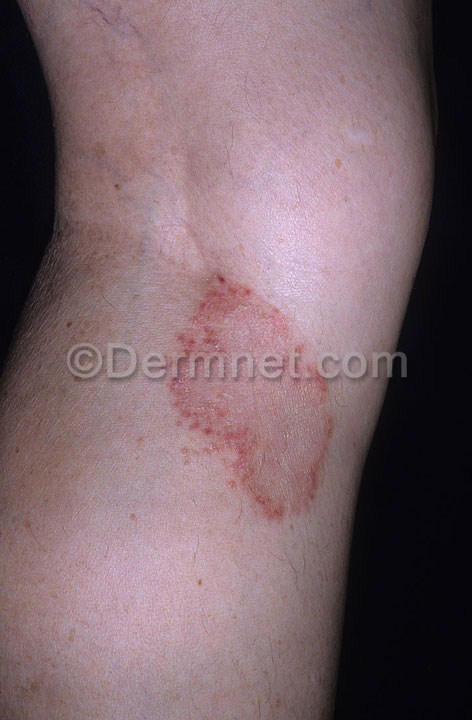
Disease: Tinea Ringworm Candidiasis and other Fungal Infections